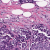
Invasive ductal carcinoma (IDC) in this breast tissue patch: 1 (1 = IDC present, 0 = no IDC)